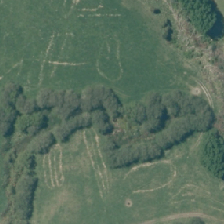
Land cover: deciduous_hardwood